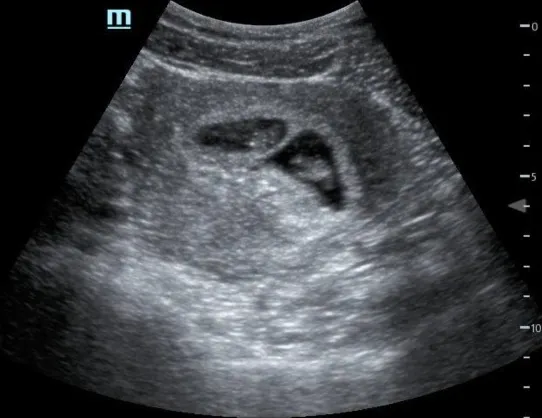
Right and left superior fetal poles.
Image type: radiology (ultrasound)